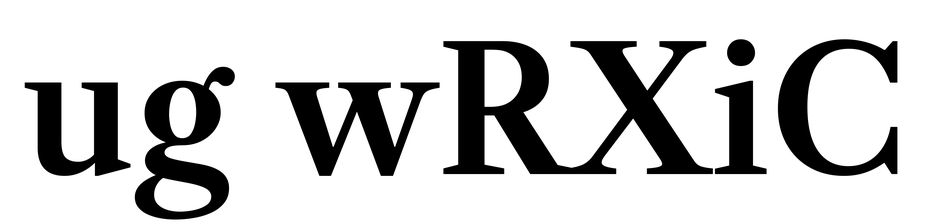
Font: LibreCaslonText_SemiBold